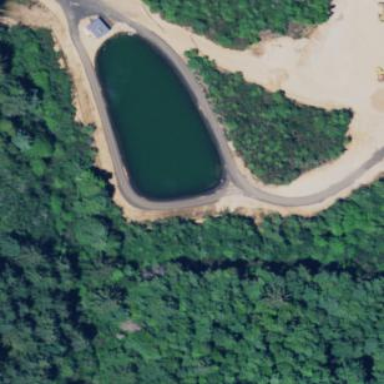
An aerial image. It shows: Reservoir of natural water.